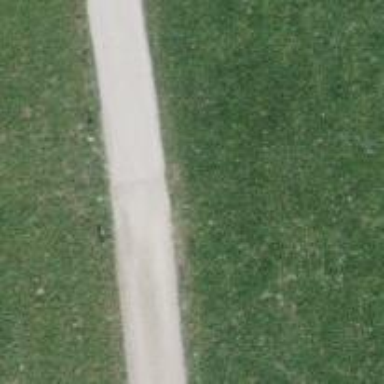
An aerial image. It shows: Gravel track with grade2 tracktype.